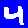
Digit: 4